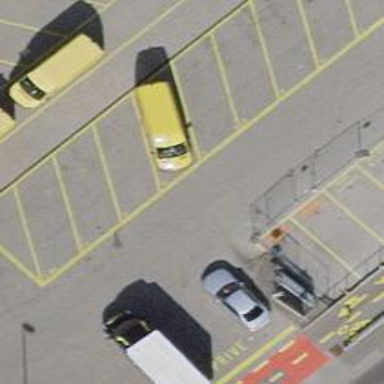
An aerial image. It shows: Road serving as parking aisle.